Question: I have a couple of different issues.
I have a div with a couple of other divs and some controls in it. My biggest issue is that it does not look the same in Chrome as it does in other browsers. As it is right now, it looks as following:

And the biggest issue is with Chrome, where the textbox to the right of the "width:" text goes down onto the next line. The code for the box can be seen in <URL> or as as following:
'''
<div id="div_properties" class="redBorder left" style="clear: left; display:
<div class="right">
<a href="#" id="closePropertiesWindow">
<img src="close.png" title="Close window"></a>
</div>
<div class="centered noMargin whiteBackground">
<h3 class="noMargin">Properties</h3>
</div>
<hr class="noMargin noPadding">
<div id="div_properties_content" style="display: block;">
<div class="noMargin propertiesControl" prop="text" style="width:100%;">
text:
<input type="text" id="propertytextTextBox" class="right"></input>
</div>
<div class="noMargin propertiesControl" prop="width" style="width:100%;">
width:
<input type="number" id="propertywidthNumber" class="right"></input>
</div>
<div class="noMargin propertiesControl" prop="italic" style="width:100%;">
italic:
<input type="checkbox" id="propertyitalicCheckBox" class="right" checked="checked">
</div>
<div class="noMargin propertiesControl" prop="bold" style="width:100%;">
bold:
<input type="checkbox" id="propertyboldCheckBox" class="right">
</div>
<br>
<input type="button" id="savePropertiesButton" value="Save" class="right">
</div>
</div>
'''
And the CSS is as following:
'''
#div_properties {
margin-top: 5px;
background-color: #F0F0F0;
width: 300px;
float: left;
min-height: 75px;
}
.redBorder {
border: 1px solid red;
}
.noMargin {
margin: 0 0 0 0;
}
.left {
float: left;
}
.right {
float: right;
}
'''
(Those are all the related classes in this scope, the other classes defined on the items have no styles, but are being used in the JavaScript.)
Also, another issue I'm having is the "box border" around the close-image in IE. This is not a big issue, but if anyone knows what is causing it, it would be fantastic.
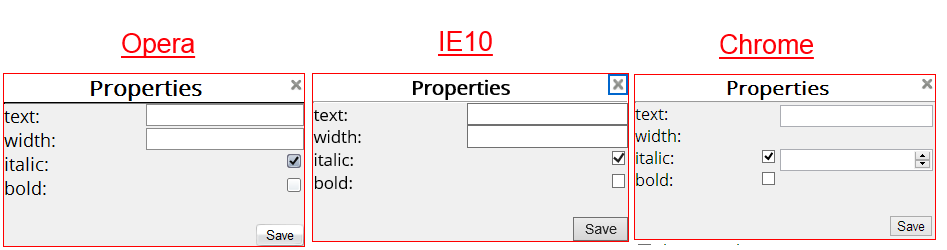
Answer: Its the floating that's causing the issue. You need to clear them.
'''
.propertiesControl {
clear:both;
}
'''
<URL>